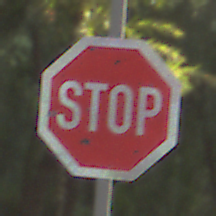
Verkehrszeichen: Stop
Umgebung: Outdoor, Suburban
Tageszeit: SunriseSunset
Wetter: Clear
Licht: Natural
Jahreszeit: NotSpecified
Kontrast: HighContrast